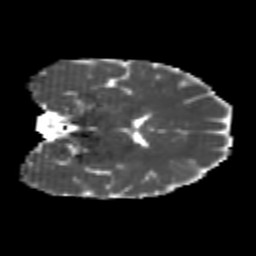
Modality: MD
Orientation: coronal
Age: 23
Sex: female
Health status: healthy
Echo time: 0.074 s